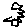
Label: tree